Aerial crown-view tile of a tropical tree (Barro Colorado Island, Panama), acquired 20250715:
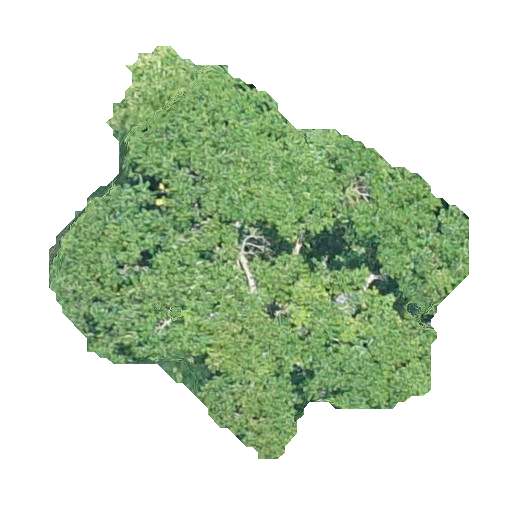
Species: Trattinnickia aspera
GBIF accepted scientific name: Trattinnickia aspera
Crown area: 155.618 m²